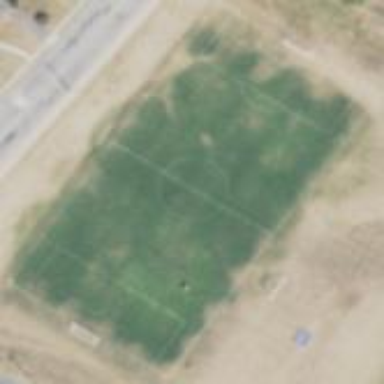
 used for leisure and sports activities."